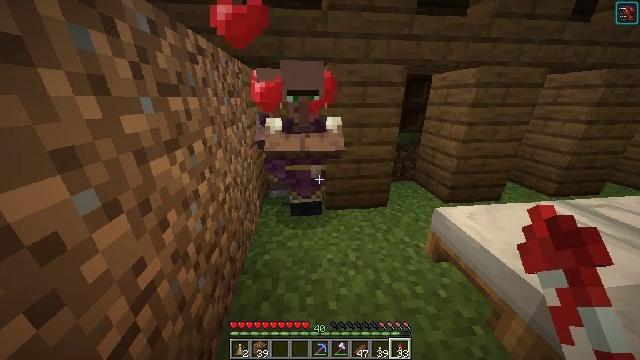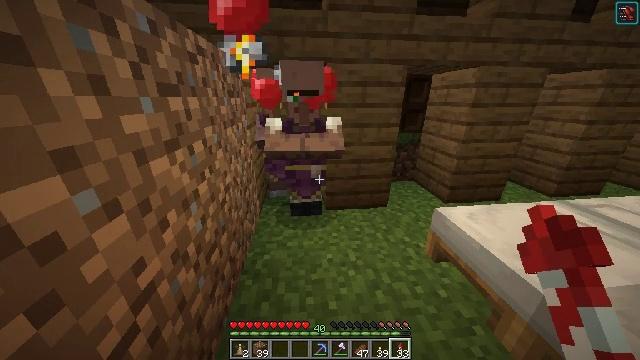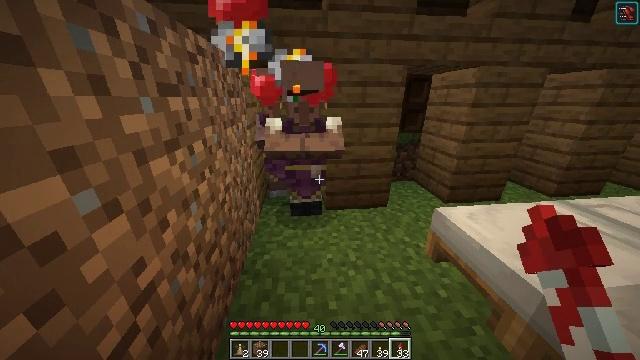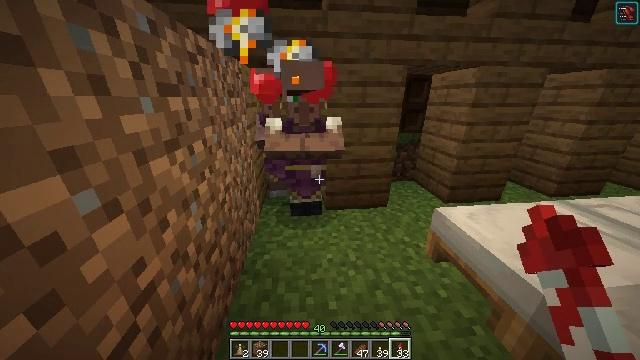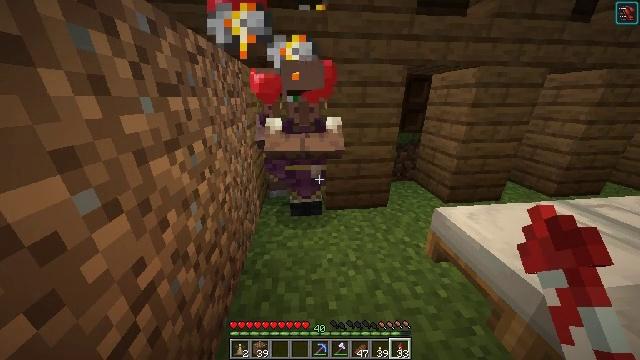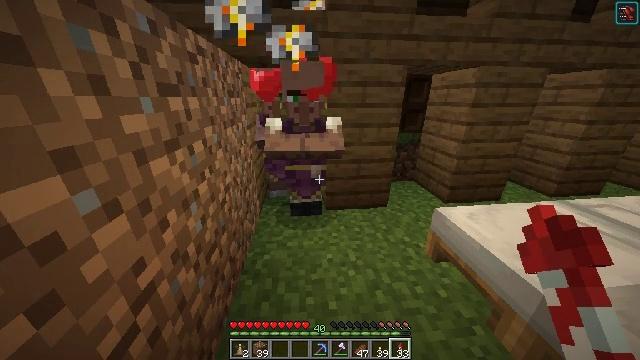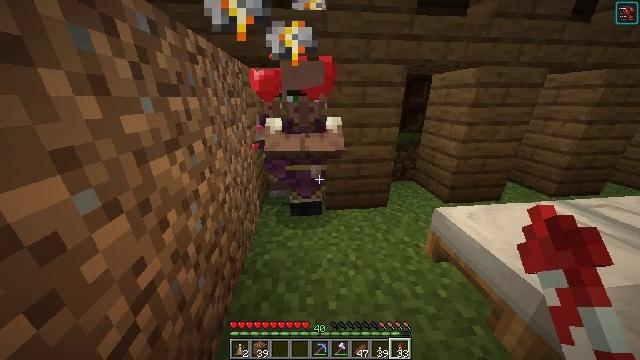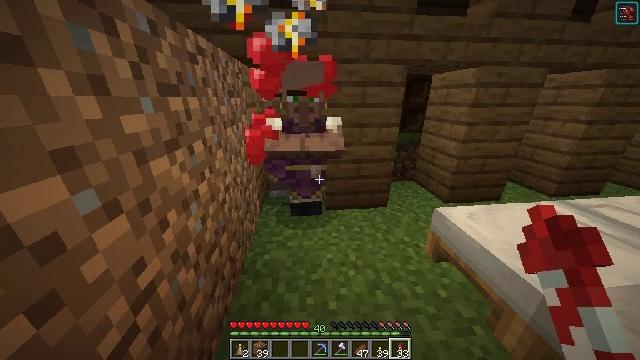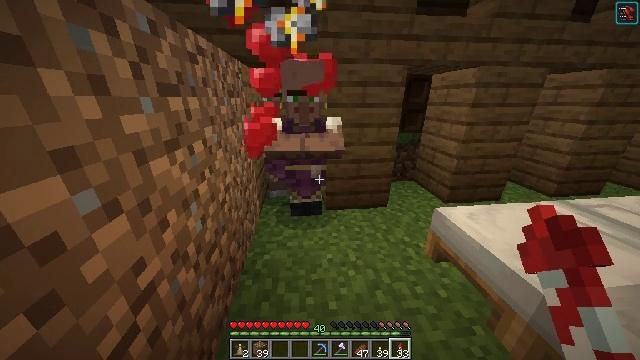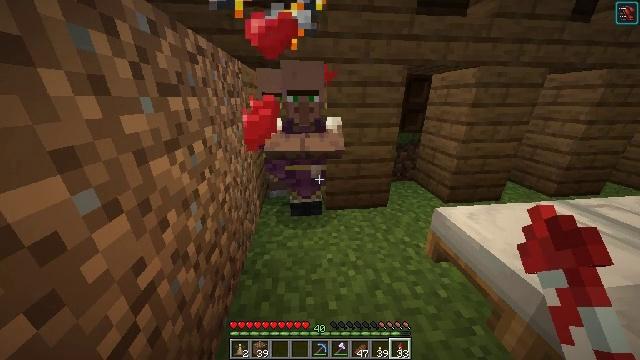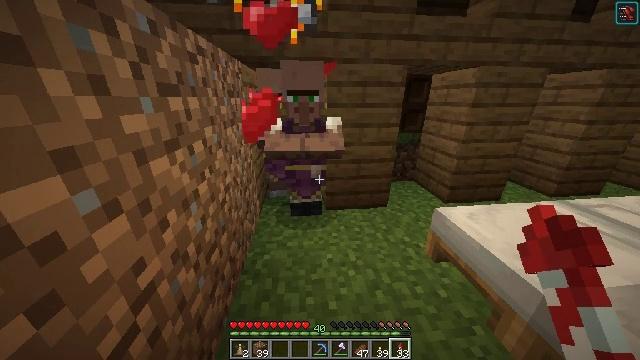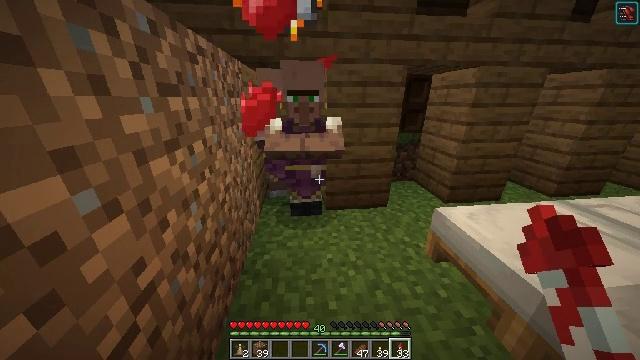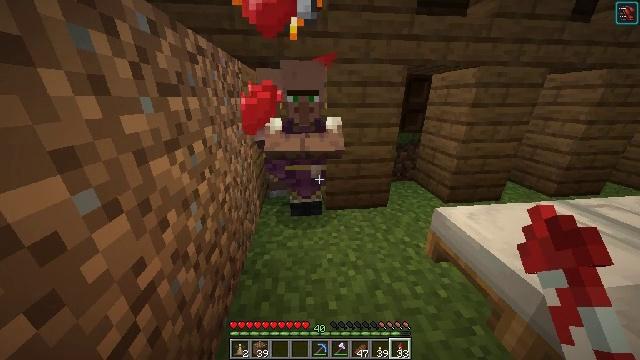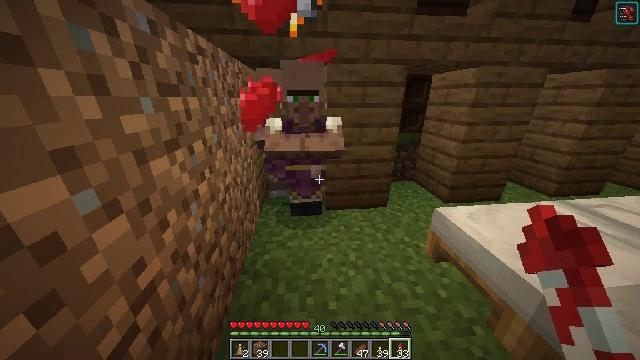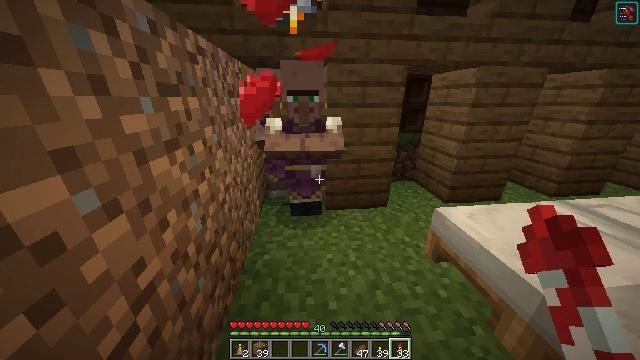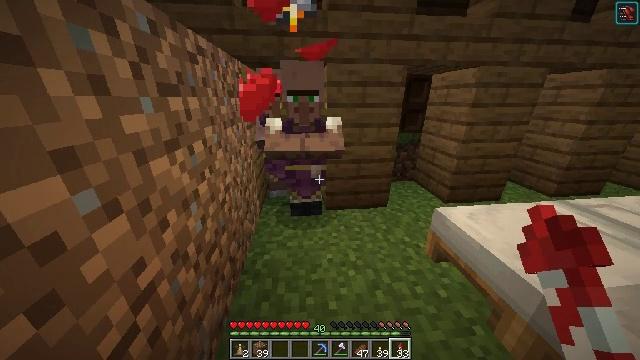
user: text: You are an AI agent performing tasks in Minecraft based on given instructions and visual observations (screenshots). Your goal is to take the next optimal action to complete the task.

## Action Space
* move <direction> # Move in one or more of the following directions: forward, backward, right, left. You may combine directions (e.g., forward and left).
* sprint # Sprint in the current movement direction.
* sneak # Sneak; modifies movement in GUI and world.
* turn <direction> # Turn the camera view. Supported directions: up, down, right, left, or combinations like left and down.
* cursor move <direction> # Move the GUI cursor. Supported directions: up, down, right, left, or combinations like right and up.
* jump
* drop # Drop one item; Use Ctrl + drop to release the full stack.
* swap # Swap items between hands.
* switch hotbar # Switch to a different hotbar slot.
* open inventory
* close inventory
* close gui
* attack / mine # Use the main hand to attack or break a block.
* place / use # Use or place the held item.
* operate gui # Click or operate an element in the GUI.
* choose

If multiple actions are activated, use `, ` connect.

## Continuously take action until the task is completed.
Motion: motion action
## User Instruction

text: Mine the brewing stand from your base.
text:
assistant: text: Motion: no_op
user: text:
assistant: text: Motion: no_op
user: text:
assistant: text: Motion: no_op
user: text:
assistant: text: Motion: no_op
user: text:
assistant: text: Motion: no_op
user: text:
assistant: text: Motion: no_op
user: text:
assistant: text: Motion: no_op
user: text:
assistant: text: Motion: no_op
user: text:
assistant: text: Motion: no_op
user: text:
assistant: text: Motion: no_op
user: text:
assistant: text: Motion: no_op
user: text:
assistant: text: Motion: no_op
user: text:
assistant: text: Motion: no_op
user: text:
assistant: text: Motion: no_op
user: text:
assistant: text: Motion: no_op
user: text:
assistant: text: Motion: no_op
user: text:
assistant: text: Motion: no_op
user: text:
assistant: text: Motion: no_op
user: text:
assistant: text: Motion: no_op
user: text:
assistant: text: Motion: no_op
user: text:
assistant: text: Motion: no_op
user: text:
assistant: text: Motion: no_op
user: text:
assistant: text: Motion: no_op
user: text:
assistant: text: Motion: no_op
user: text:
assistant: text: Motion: no_op
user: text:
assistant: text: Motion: no_op
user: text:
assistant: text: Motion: no_op
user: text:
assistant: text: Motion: no_op
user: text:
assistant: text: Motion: no_op
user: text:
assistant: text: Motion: no_op